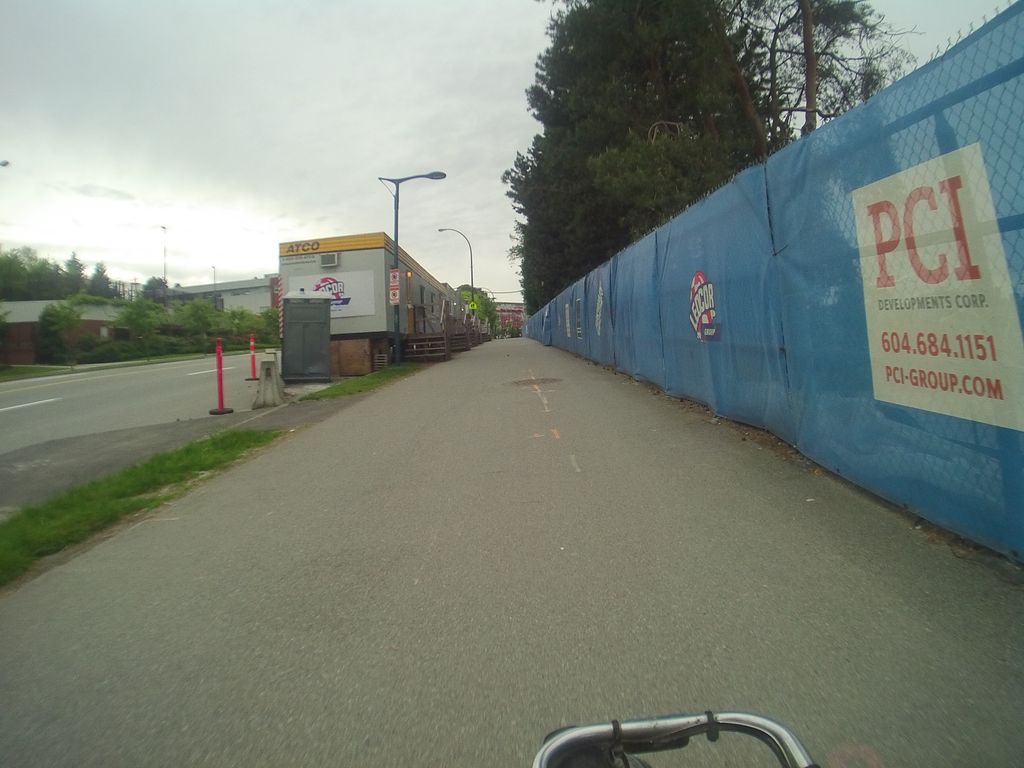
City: vancouver